Field crop: maize
Growth stage: 2
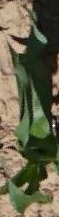
Species: maize